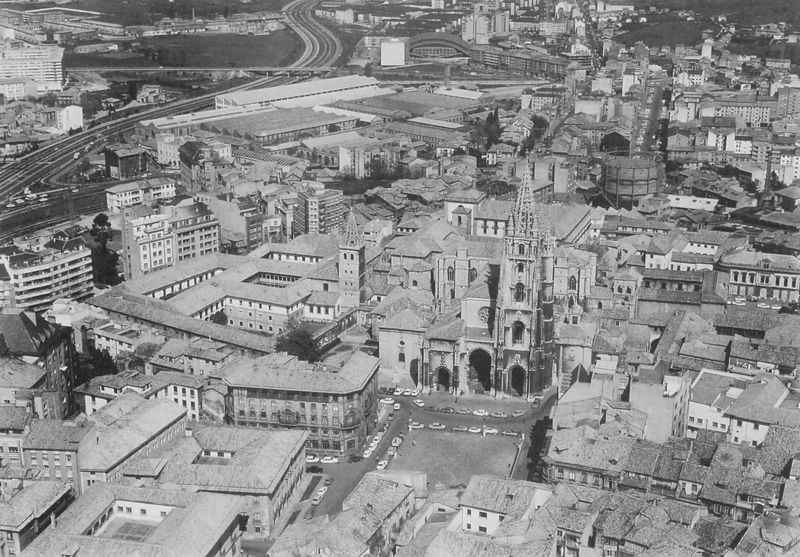
Titel: Kathedrale von Oviedo
Standort: Oviedo, Kathedrale (EU - E)
Schlagwörter: stadt, fenster, strasse, dach, barock, häuser, flach, kirche, gotik, turm, bogen, italien, dächer, platz, vogelperspektive, auto, querformat, foto, luftaufnahme, straßen, türme, schwarzweiss, kathedrale, gotisch, reims, rosette, eisenbahn, schienen, gothik, gothisch, autos, gasometer, parken, luftansicht, autobahn, schnellstraße, h, othik